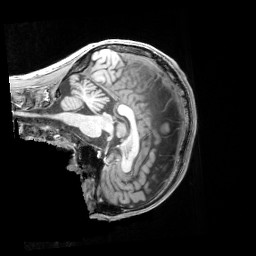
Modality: T1w
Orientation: sagittal
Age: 23
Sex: male
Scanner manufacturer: siemens
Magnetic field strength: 3 T
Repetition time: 2.53 s
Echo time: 0.00326 s